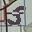
Label: 5